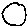
Label: circle